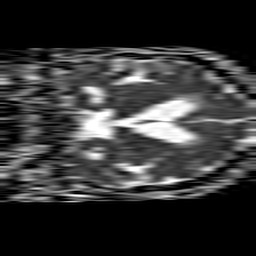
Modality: ADC
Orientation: coronal
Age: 62
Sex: female
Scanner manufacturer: philips
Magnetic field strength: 1.5 T
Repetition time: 4.6 s
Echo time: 0.08631 s